Field crop: tomato
Growth stage: 1
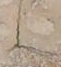
Species: cyperus